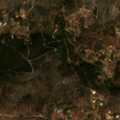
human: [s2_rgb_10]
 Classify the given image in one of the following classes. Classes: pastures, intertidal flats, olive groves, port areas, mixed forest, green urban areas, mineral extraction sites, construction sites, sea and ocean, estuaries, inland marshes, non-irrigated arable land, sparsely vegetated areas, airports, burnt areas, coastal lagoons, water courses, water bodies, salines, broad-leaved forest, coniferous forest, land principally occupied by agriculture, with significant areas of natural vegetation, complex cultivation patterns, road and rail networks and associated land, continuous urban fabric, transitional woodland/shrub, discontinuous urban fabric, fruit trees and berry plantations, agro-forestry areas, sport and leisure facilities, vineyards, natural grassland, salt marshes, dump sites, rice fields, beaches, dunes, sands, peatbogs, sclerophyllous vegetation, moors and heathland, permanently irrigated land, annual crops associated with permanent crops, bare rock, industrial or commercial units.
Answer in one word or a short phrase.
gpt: complex cultivation patterns, land principally occupied by agriculture, with significant areas of natural vegetation, broad-leaved forest, transitional woodland/shrub